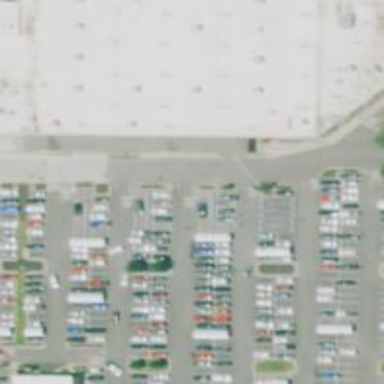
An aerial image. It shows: Parking space is available.